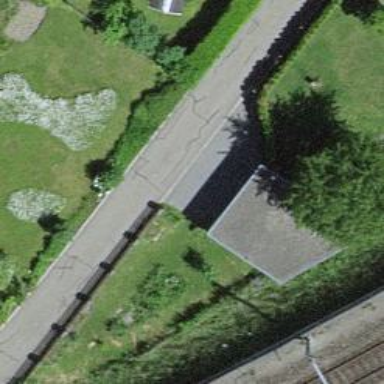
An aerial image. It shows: Garage.